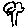
Label: tree